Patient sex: M
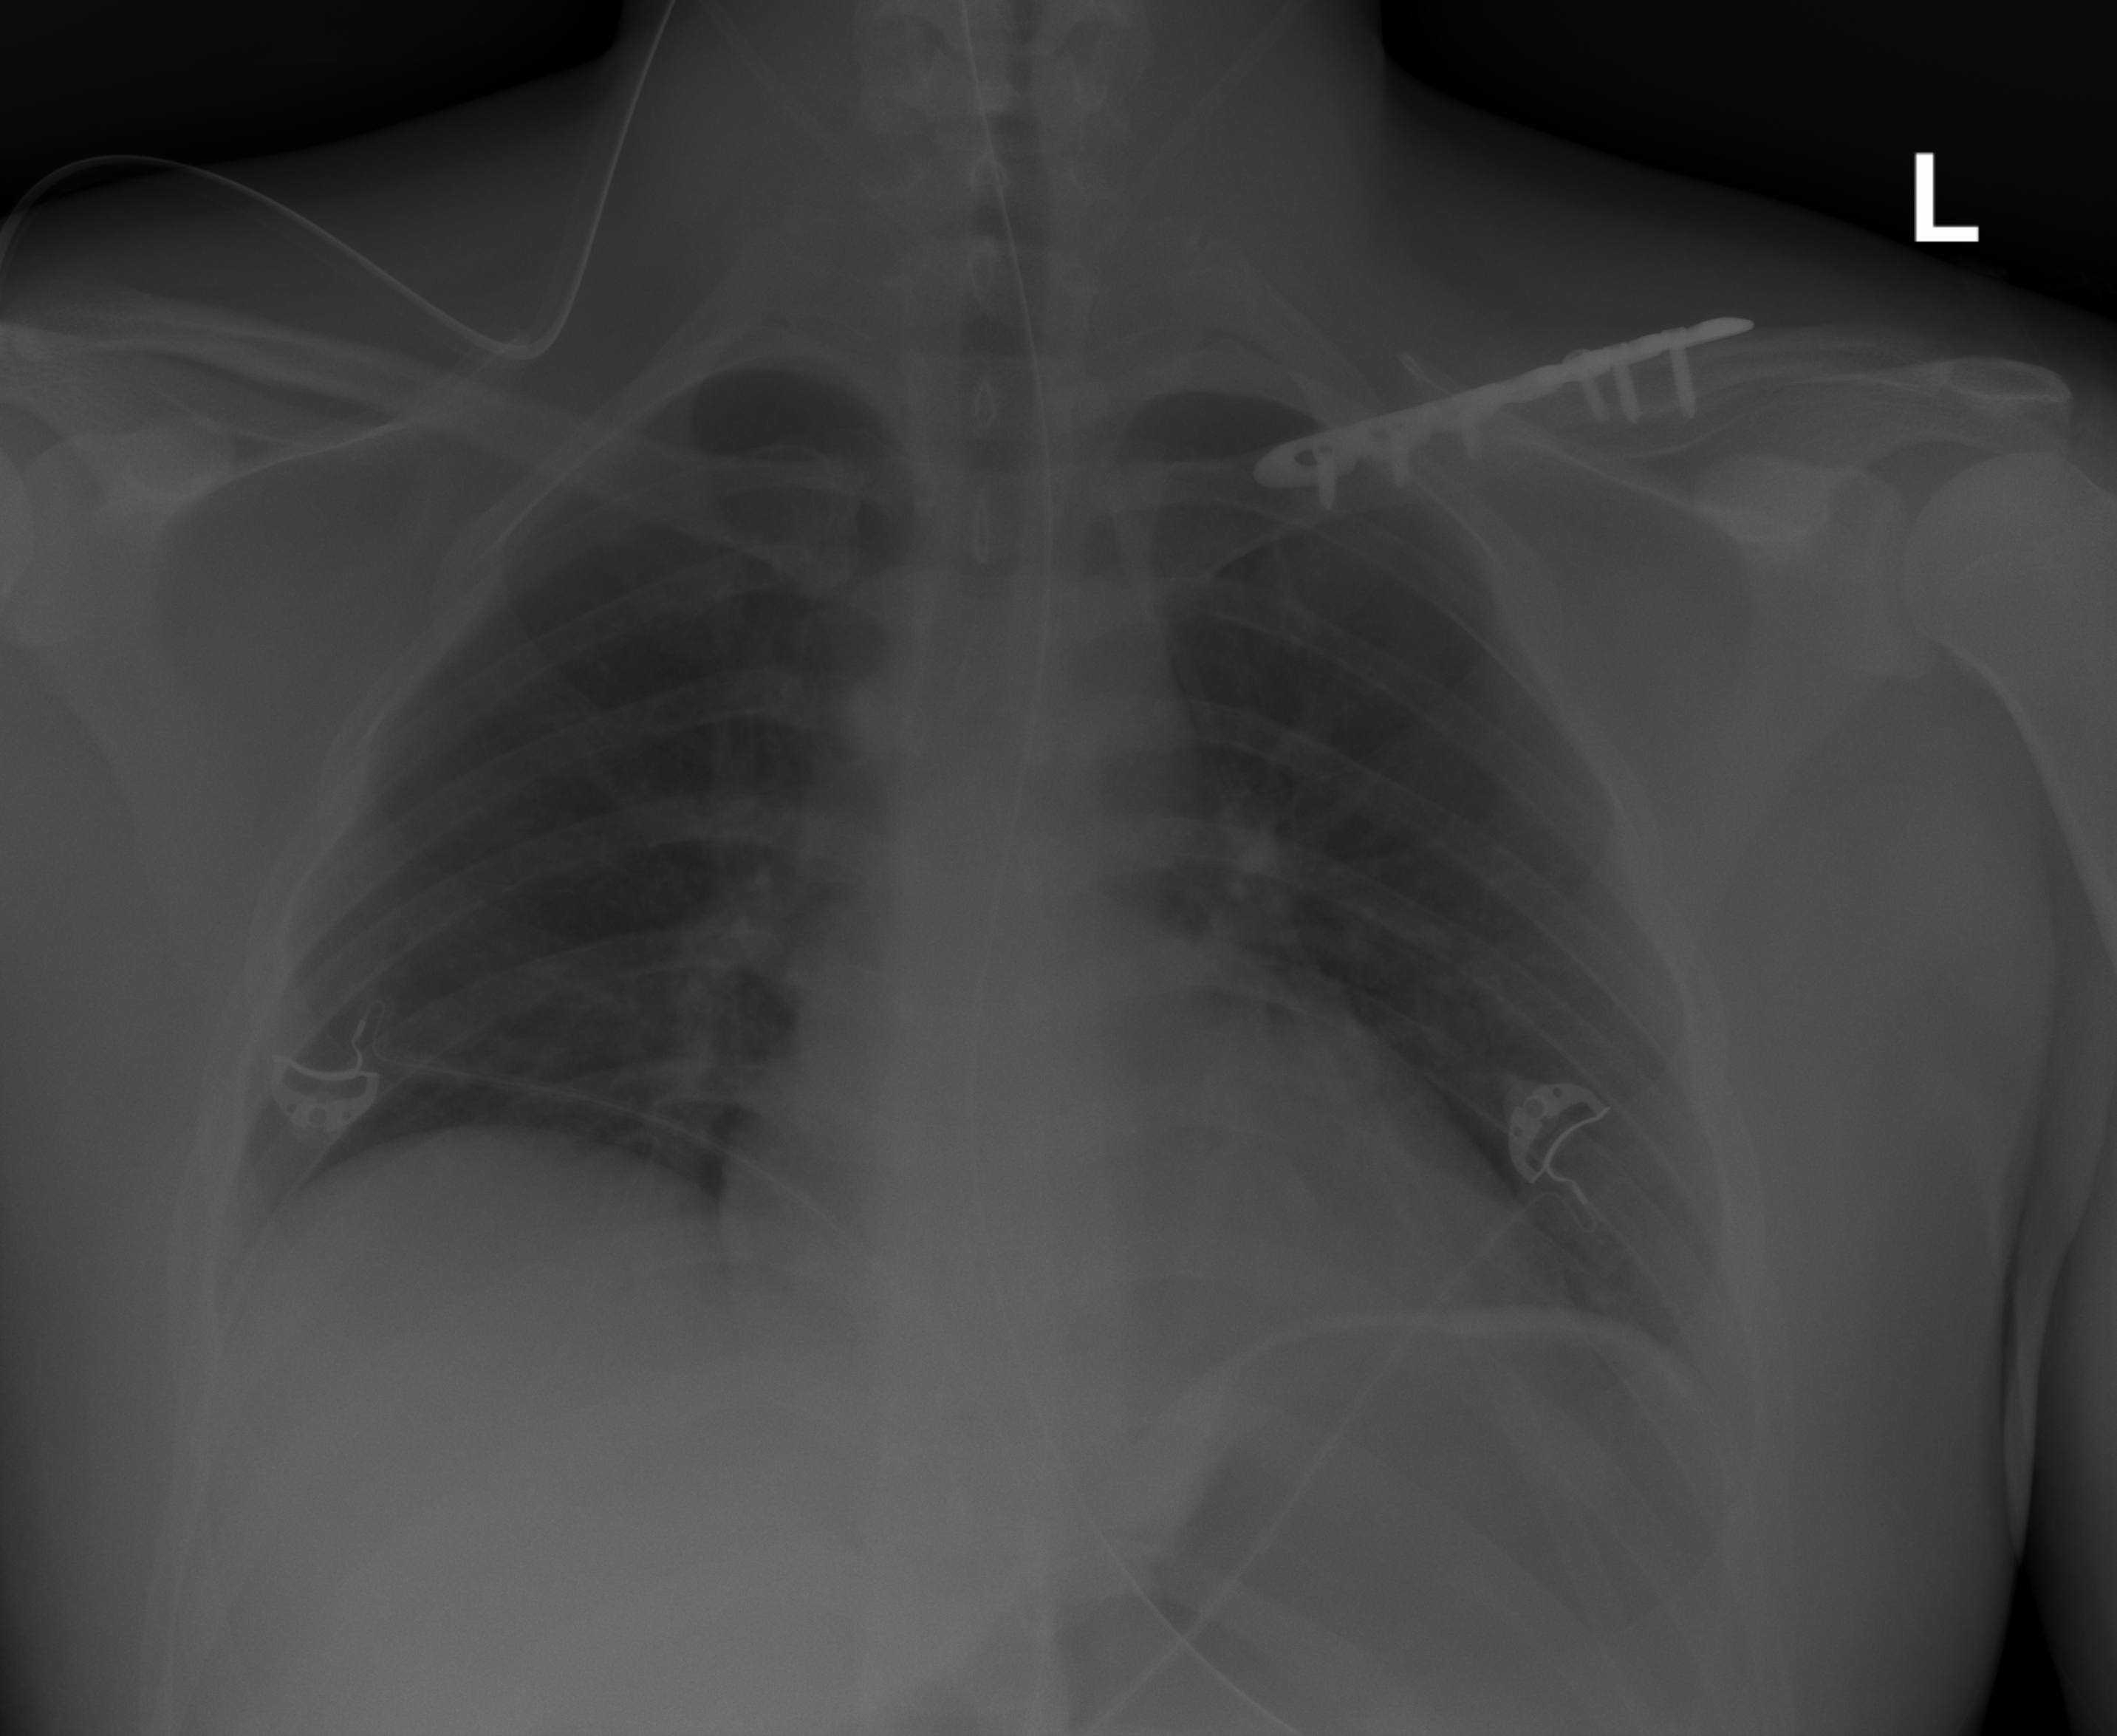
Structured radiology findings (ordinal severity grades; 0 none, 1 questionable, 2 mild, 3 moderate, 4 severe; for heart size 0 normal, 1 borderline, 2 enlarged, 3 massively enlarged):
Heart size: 0
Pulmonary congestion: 0
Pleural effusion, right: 0
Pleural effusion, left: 0
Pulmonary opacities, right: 0
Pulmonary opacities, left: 0
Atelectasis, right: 1
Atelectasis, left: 1